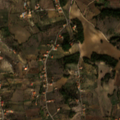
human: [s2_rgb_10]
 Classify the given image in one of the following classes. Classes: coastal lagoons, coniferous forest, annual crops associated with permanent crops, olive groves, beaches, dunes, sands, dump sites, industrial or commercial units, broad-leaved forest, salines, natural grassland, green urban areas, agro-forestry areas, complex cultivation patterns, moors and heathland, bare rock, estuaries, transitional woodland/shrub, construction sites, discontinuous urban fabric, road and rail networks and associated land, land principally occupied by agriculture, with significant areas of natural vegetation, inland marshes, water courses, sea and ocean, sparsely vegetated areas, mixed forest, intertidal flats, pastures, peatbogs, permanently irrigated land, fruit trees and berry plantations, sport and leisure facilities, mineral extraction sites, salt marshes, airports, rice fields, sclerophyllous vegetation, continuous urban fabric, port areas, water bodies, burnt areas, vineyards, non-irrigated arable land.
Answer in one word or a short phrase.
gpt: discontinuous urban fabric, olive groves, annual crops associated with permanent crops, land principally occupied by agriculture, with significant areas of natural vegetation